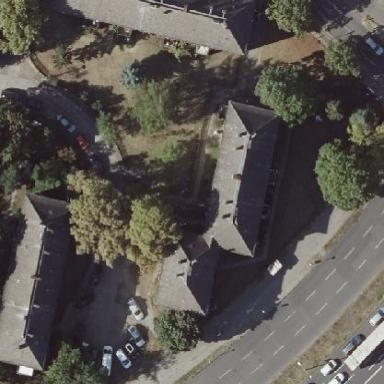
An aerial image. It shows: Apartment building with hipped roof.